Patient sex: M
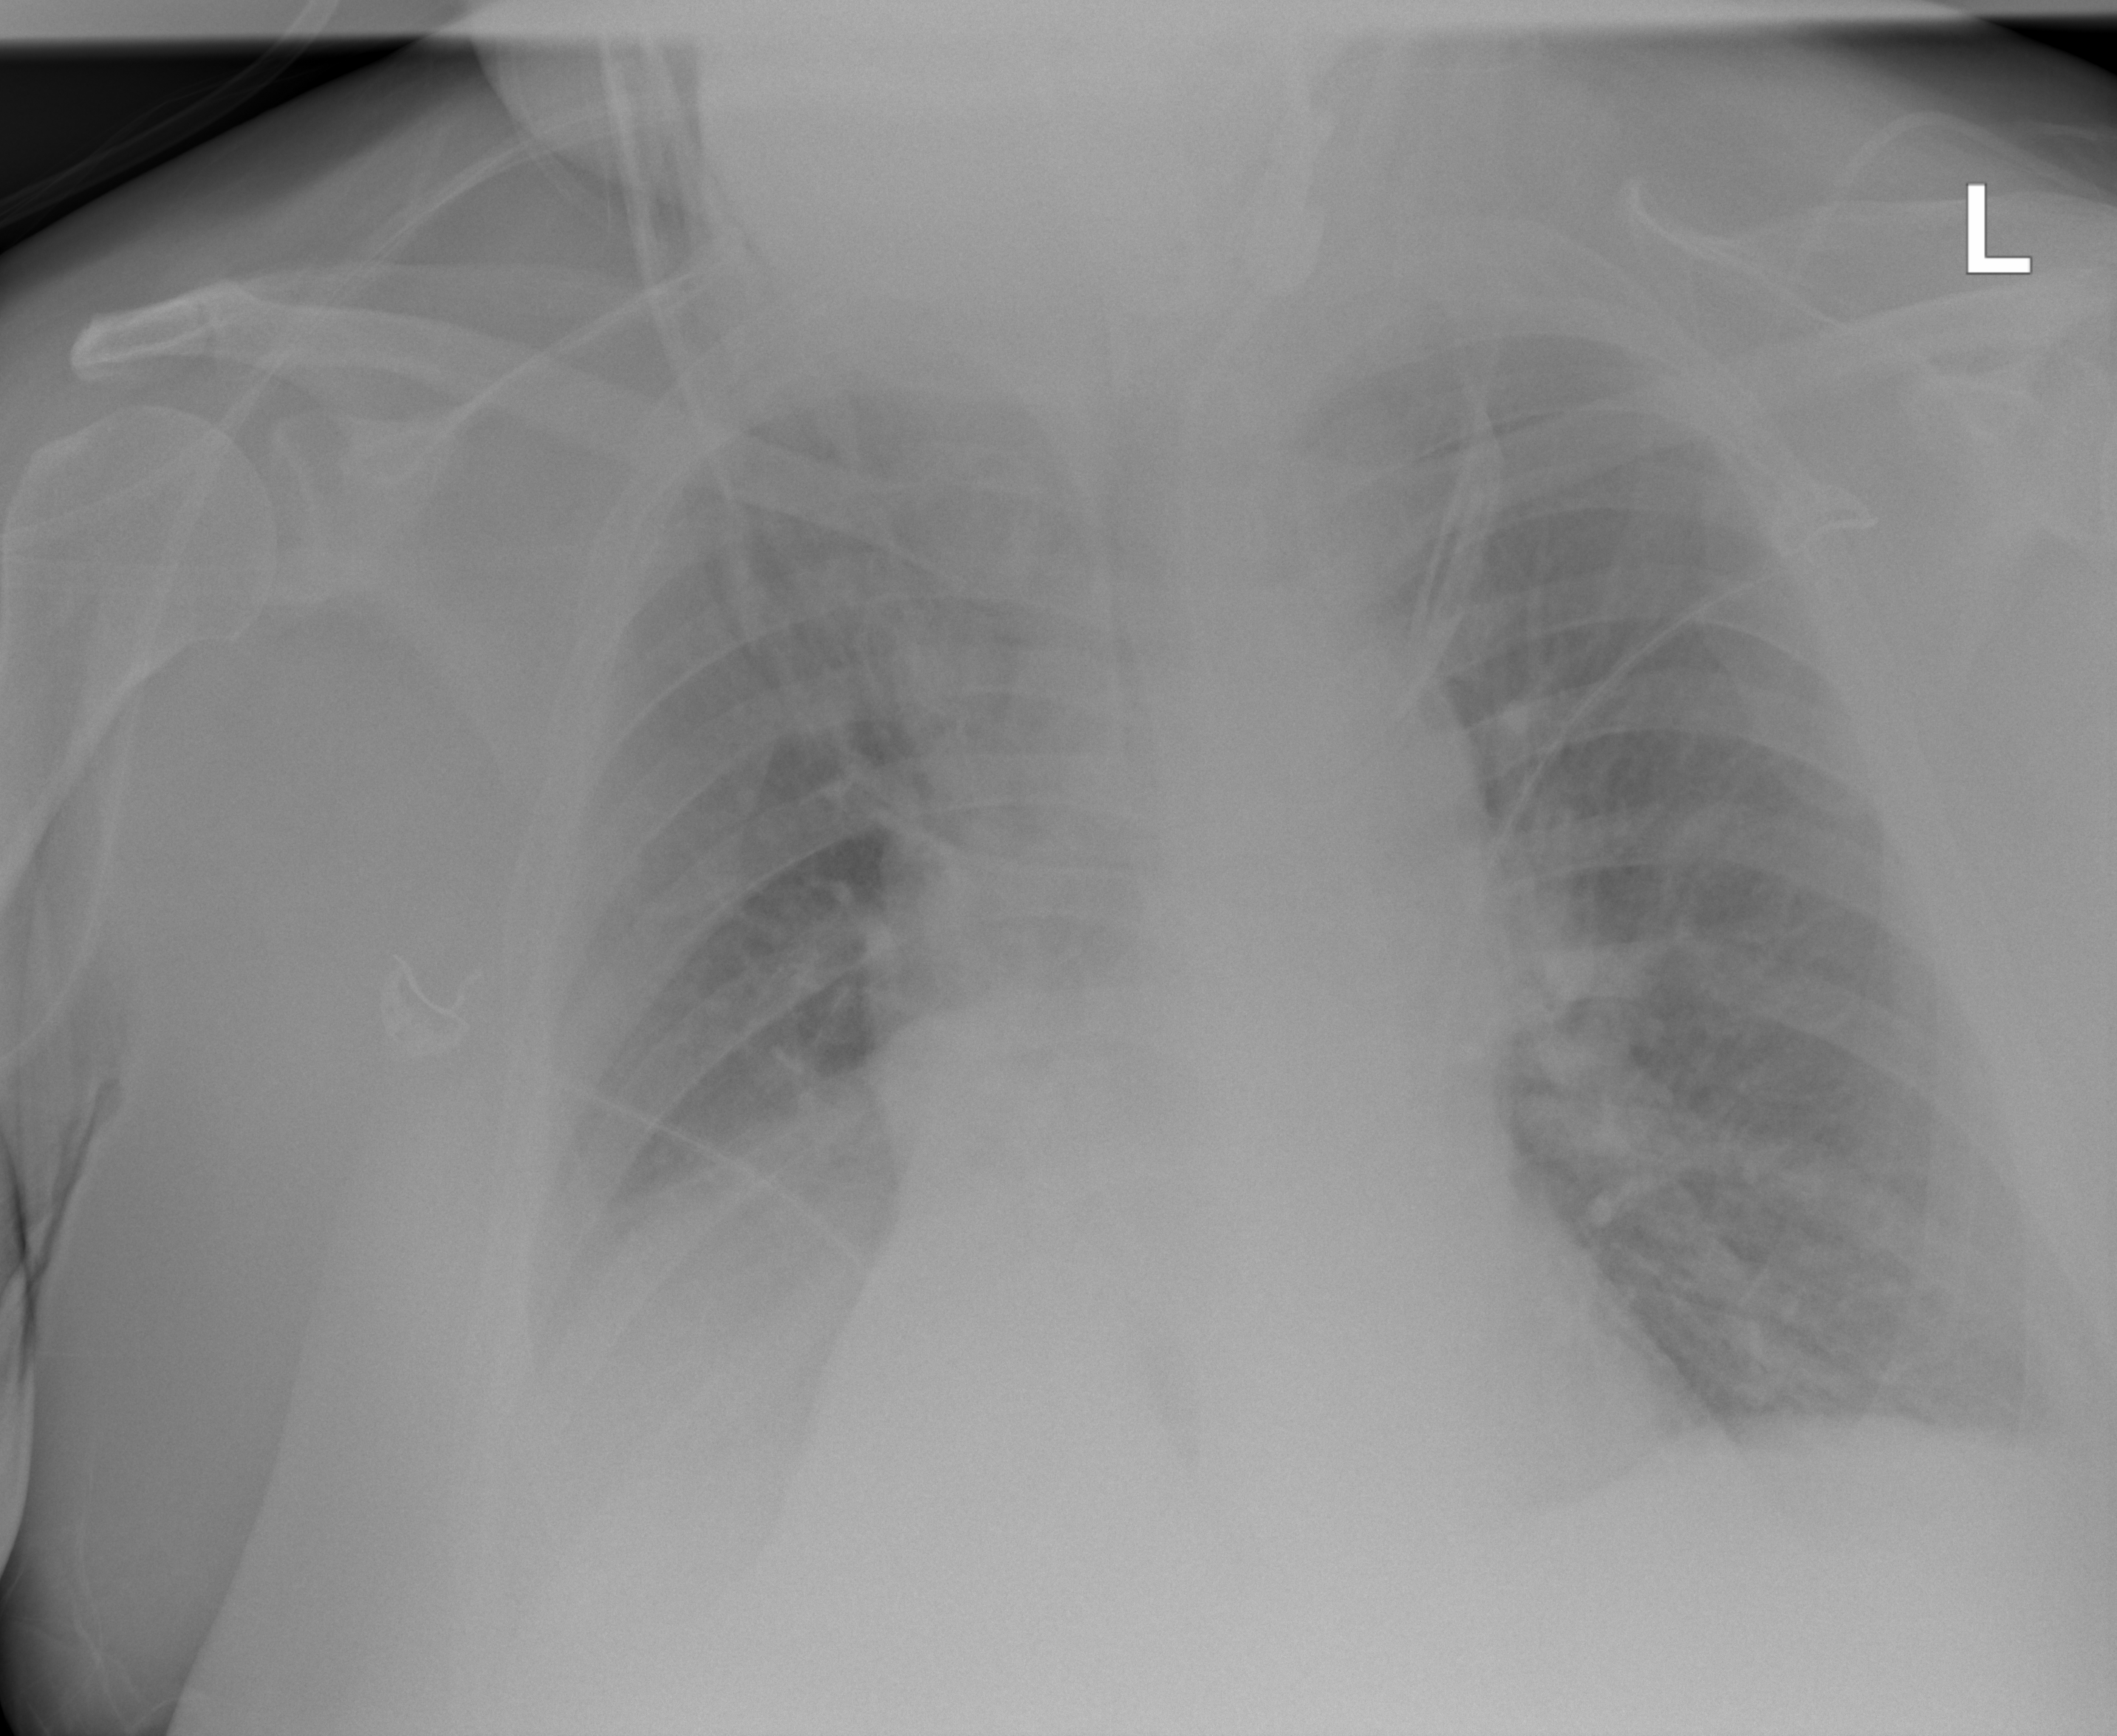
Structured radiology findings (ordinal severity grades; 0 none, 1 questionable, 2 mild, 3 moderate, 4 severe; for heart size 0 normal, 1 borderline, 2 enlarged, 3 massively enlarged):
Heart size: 2
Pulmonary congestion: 2
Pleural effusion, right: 3
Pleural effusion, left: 2
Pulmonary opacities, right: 0
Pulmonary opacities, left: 0
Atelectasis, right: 3
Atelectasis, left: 2